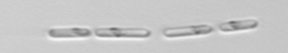
Label: Skeletonema